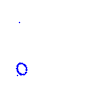
Particle: proton